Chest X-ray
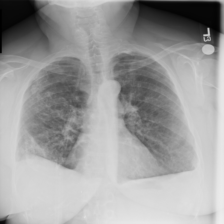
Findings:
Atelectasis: negative
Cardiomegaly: negative
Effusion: negative
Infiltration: negative
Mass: negative
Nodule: negative
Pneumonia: negative
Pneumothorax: negative
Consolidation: negative
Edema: negative
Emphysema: negative
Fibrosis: negative
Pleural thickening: negative
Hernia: negative